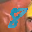
Label: 8